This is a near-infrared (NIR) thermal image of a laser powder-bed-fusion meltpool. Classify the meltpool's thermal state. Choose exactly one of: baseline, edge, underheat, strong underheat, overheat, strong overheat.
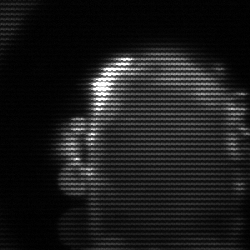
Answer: baseline